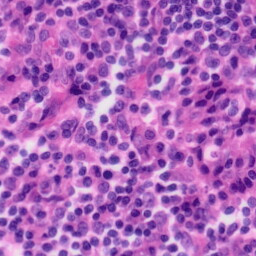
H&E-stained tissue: Tonsil